Field crop: tomato
Growth stage: 2
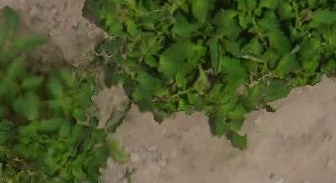
Species: tomato